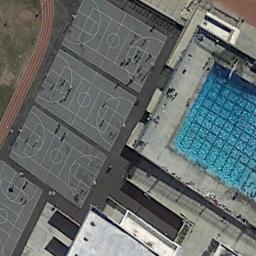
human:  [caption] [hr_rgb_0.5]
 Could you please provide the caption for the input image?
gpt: Two rows of trees were planted beside the basketball court .

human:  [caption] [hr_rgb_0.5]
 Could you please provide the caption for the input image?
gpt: The neatly arrayed basketball courts are next to the swimming pool,Runway and buildings .

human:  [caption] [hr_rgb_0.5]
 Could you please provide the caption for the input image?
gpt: Four basketball courts between a pool and a playground .

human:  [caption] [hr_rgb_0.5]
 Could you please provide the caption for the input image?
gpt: Four basketball courts are between the buildings and the track .

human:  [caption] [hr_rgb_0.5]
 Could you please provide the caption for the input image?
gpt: There are three basketball courts between a playground and some buildings .